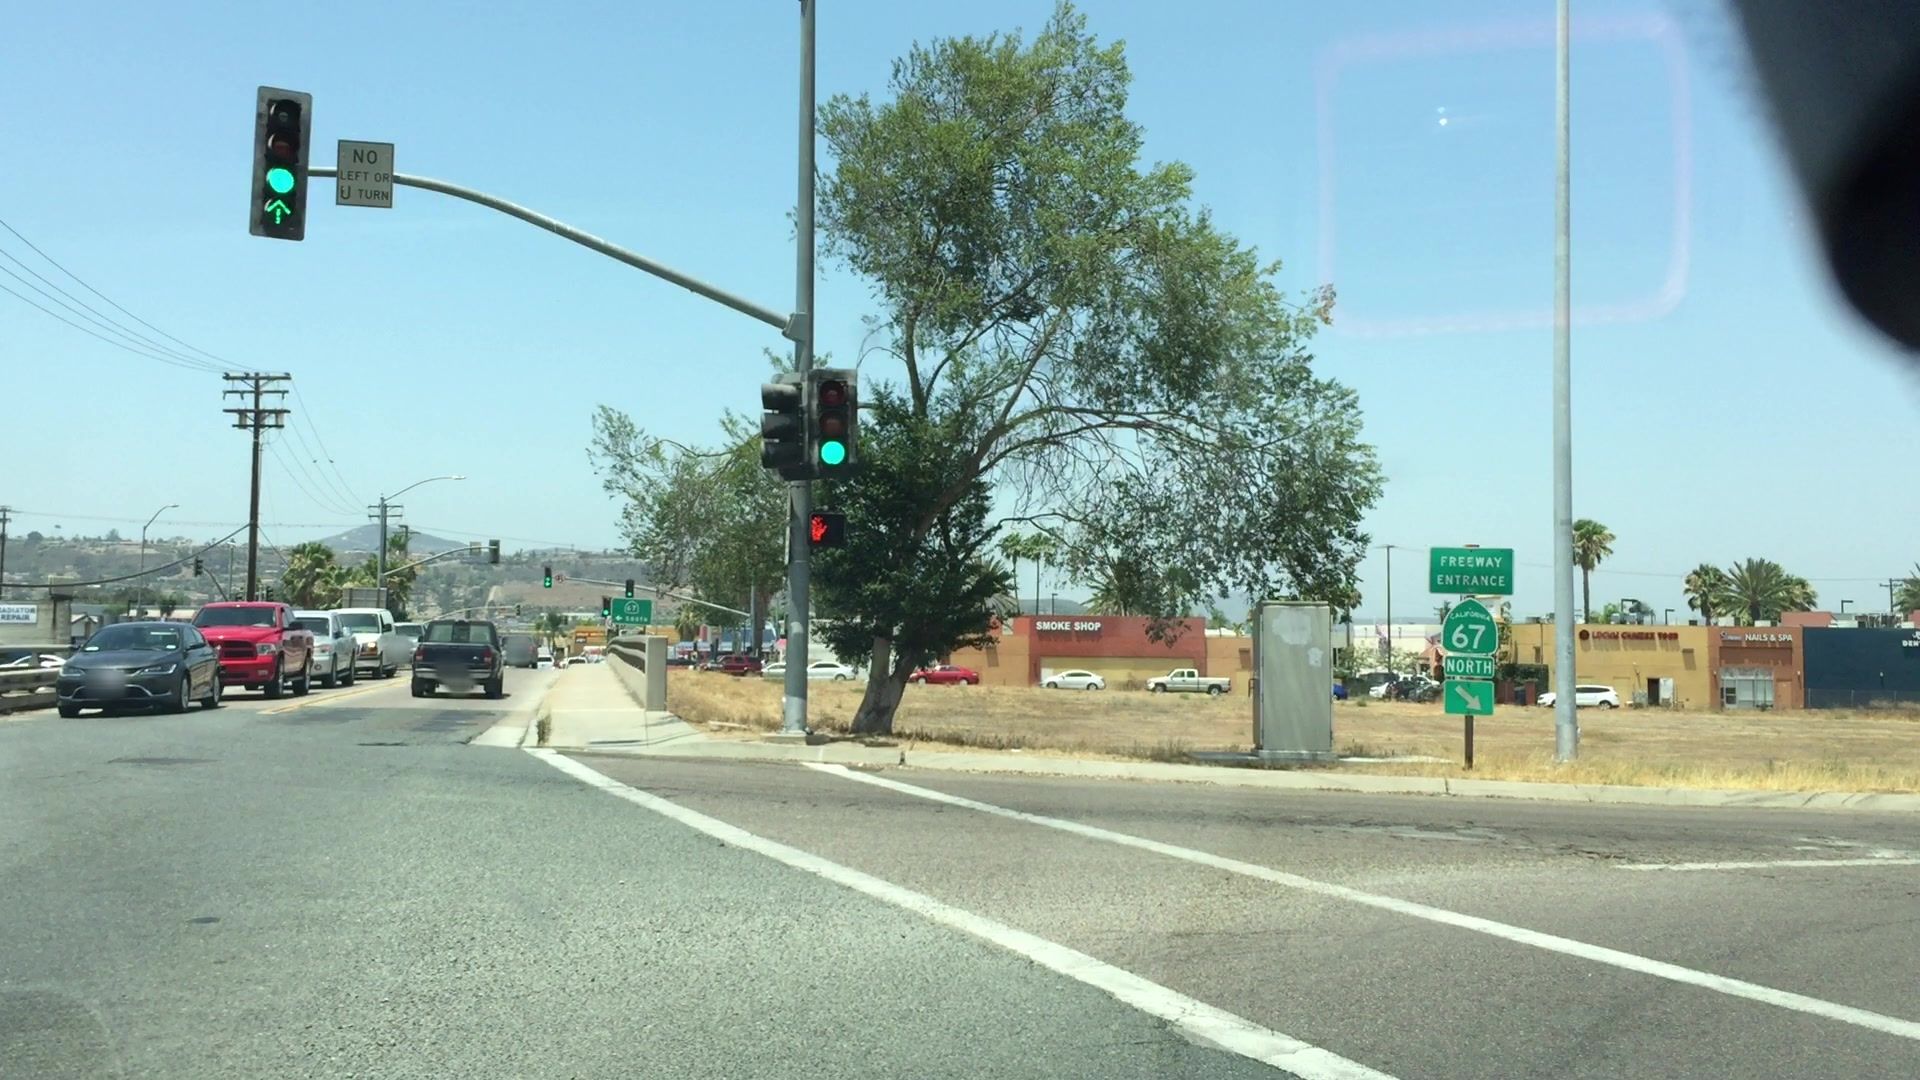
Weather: clear
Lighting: day
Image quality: good
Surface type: driving surface
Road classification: motorway_link
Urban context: urban centre
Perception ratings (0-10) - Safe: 1.06, Lively: 1.63, Beautiful: 7.56, Boring: 4.62, Depressing: 4.67, Wealthy: 1.15